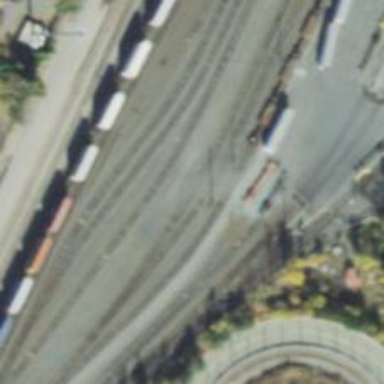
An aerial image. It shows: Railway yard in service.